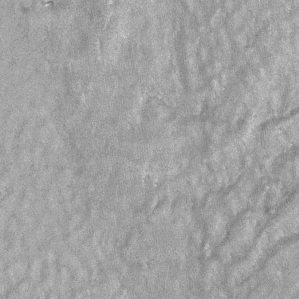
Label: frost